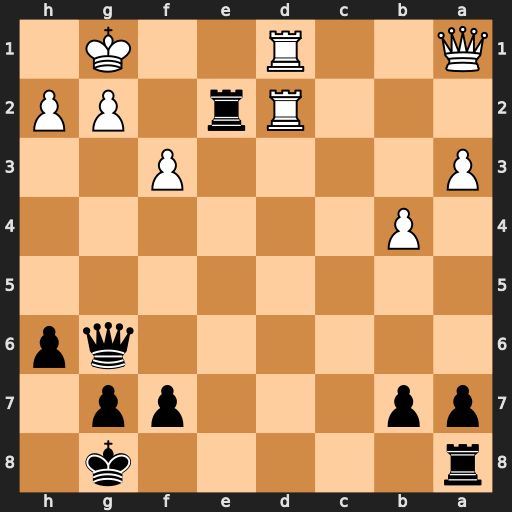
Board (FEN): r5k1/pp3pp1/6qp/8/1P6/P4P2/3Rr1PP/Q2R2K1
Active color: b
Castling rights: -
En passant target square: -
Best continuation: Qxg2#